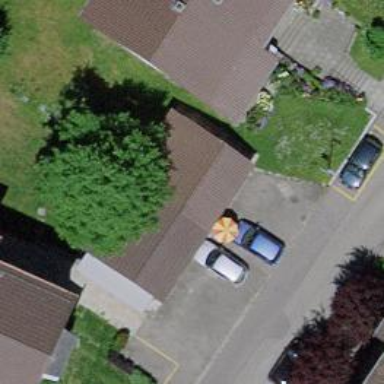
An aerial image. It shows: Group of garages.